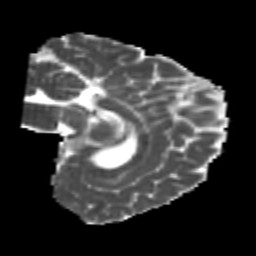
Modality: MD
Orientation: sagittal
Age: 23
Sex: male
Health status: healthy
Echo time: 0.074 s